Question: I have a contact page form that is setup to send an email to a Gmail account. Only problem is it won't send. I believe I have narrowed the error down to my settings inside of the initializers directory.
These are my current settings for trying to setup a standard gmail account to send mail:

Could it be that my domain setting is wrong or should I be typing in 'myemail@gmail.com' for ':user_name'? This is the first time I have used ActionMailer so I don't really know what I am doing. Can somebody please help me out!? Thanks!
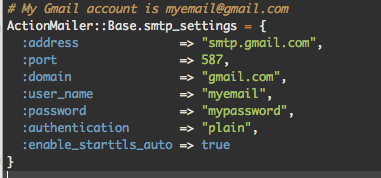
Answer: If you are using the development environment, change the development.rb to raise delivery errors, with
config.action_mailer.raise_delivery_errors = true
Also, the problem might be that :user_name should be the entire email address (myemail@gmail.com), that's how Gmail authenticates users.